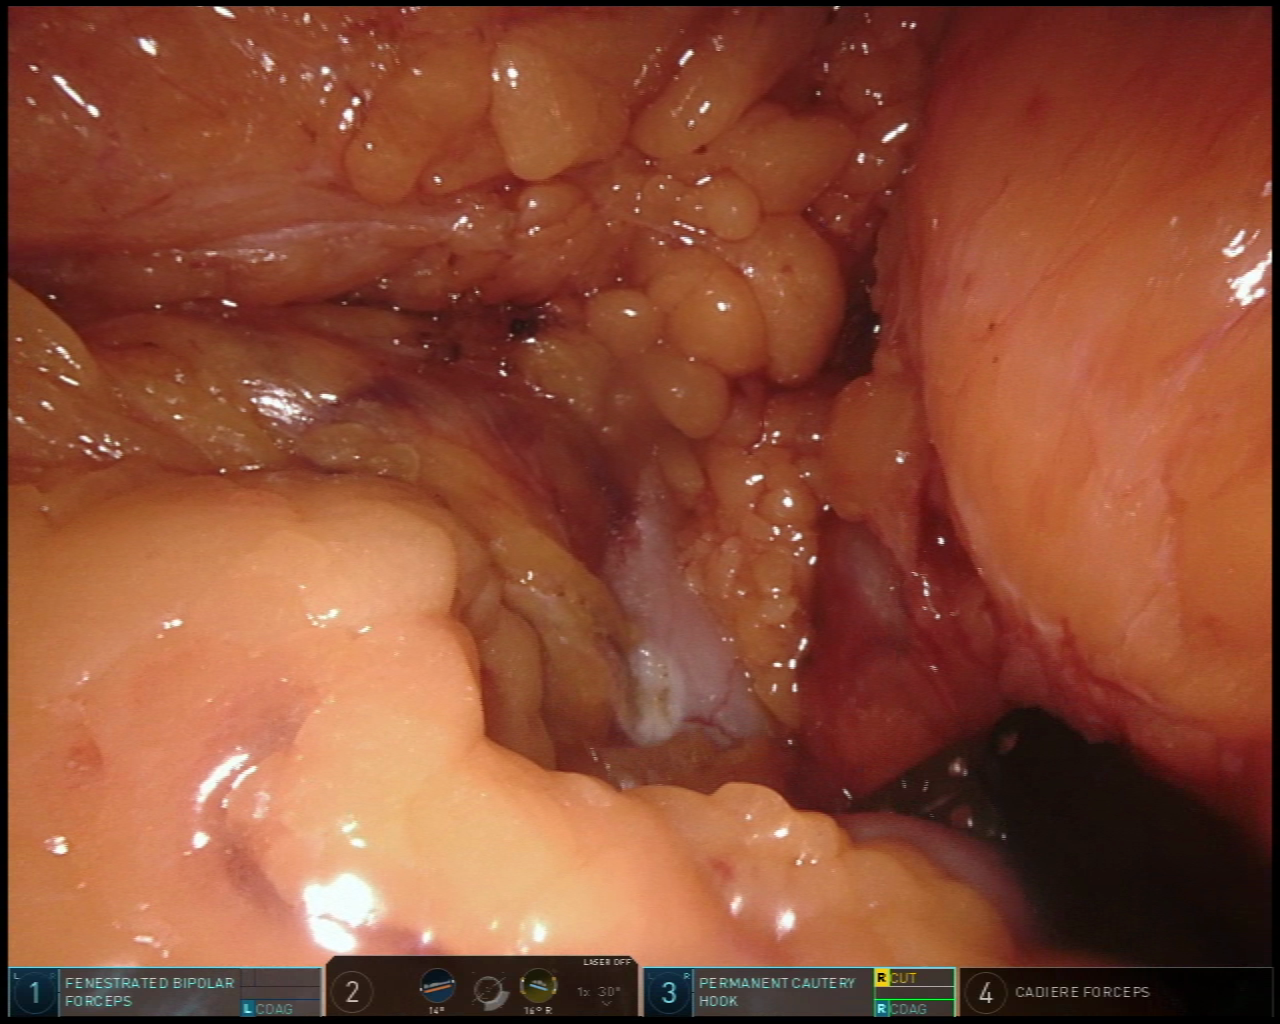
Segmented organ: stomach
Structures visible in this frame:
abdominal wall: no
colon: yes
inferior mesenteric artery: no
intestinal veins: no
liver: no
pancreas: no
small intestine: no
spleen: no
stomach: yes
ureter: no
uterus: no
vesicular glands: no